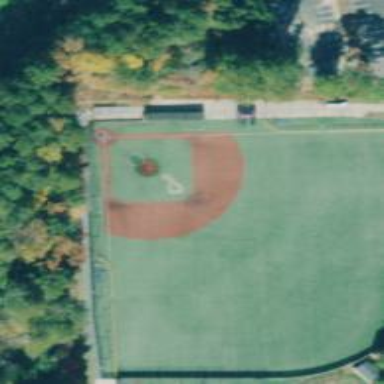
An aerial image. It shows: Baseball pitch for leisure land activities.